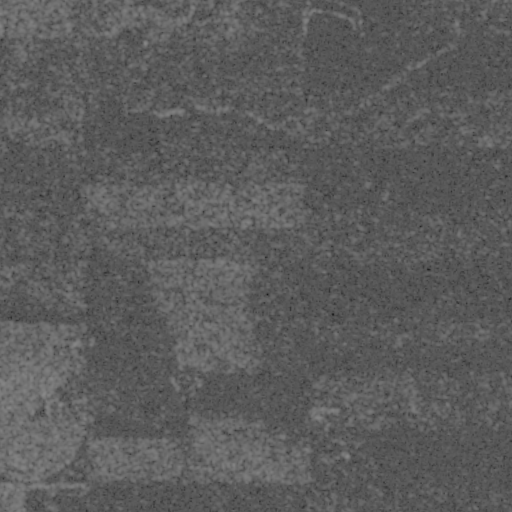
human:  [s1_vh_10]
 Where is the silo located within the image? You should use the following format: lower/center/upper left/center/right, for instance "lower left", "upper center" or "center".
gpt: The silo is located in the lower left of the image.
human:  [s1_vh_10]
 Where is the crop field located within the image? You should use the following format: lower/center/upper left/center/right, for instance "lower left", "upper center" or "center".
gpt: There is no crop field in the image.

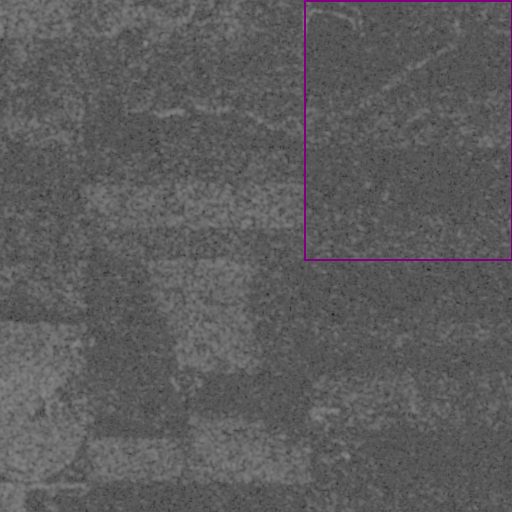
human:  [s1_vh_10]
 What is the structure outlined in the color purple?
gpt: The structure outlined in purple is a crop field.
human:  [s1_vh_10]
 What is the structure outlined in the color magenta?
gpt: There is no magenta outline.